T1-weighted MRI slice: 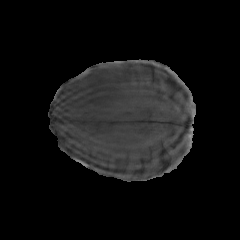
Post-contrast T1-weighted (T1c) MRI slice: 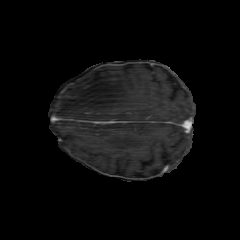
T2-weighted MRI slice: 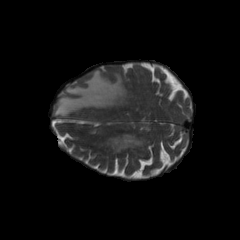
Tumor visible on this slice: yes